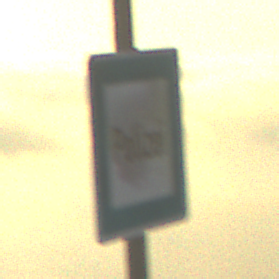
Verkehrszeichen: Polizei
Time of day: SunriseSunset
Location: Outdoor (Nature)
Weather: PartlyCloudy
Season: Summer
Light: Natural